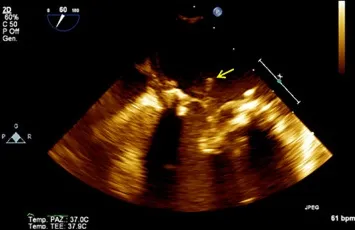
(B) 2D preoperative TEE showing a mass (arrow) attached to the mitral prosthesis on the atrial side.
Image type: radiology (ultrasound)